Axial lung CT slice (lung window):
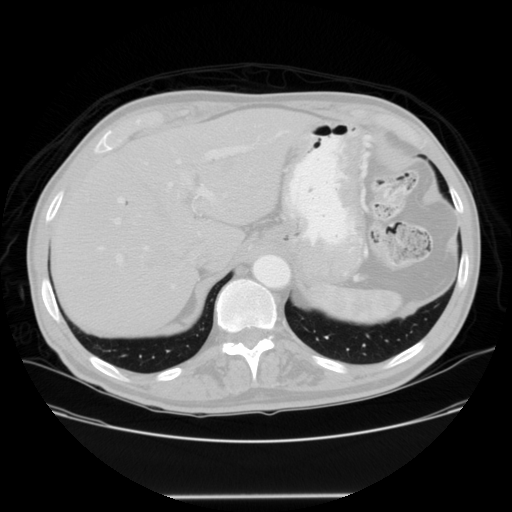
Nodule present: no